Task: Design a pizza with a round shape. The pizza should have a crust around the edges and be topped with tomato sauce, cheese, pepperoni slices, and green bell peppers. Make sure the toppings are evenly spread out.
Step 206:
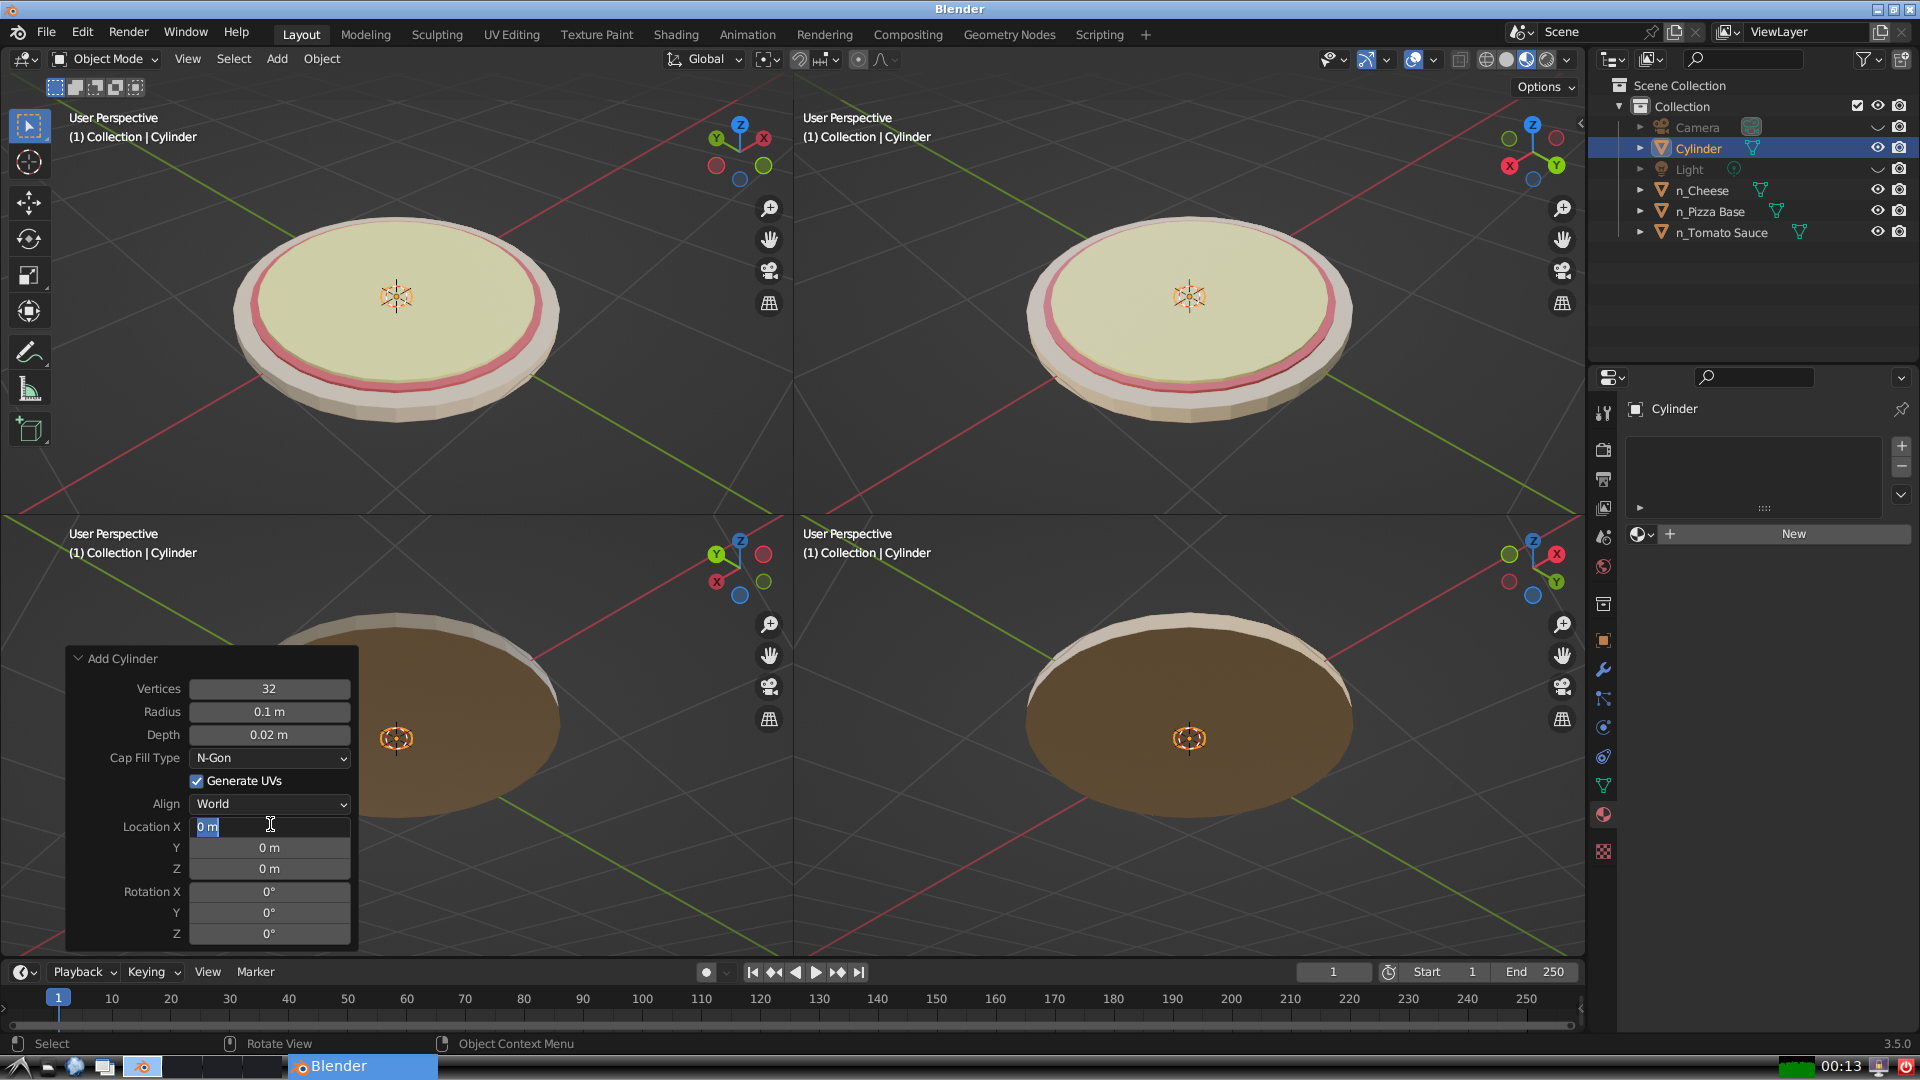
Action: input_text: 0.3